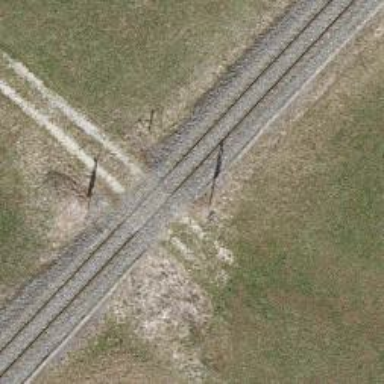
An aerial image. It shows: Railway level crossing.